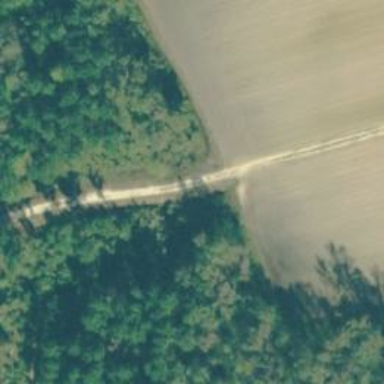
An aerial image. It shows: Culvert tunnel.